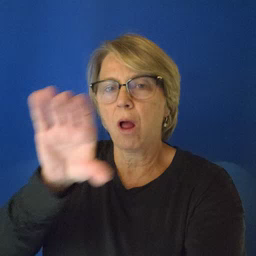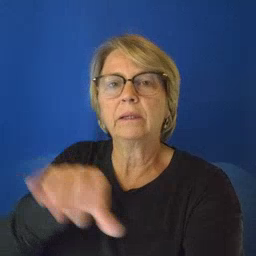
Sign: chocolate